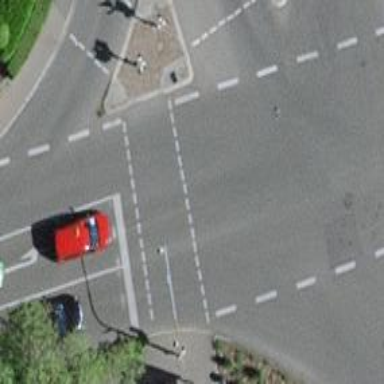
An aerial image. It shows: Road with traffic signals at crossing.